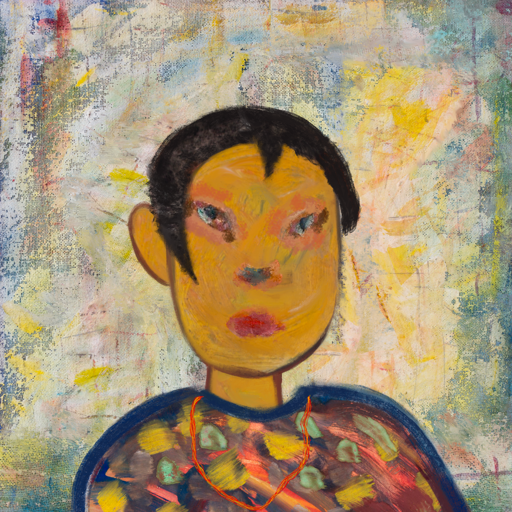
Background: Irani, Head And Neck Front: After_Raid, Face Front: Boggyland, Bust: Mother_And_Son_Mother, Hair Front: Roy_Bahadur, Head Accessory: Blank, Second Necklace: Gypsy_Mother_2, Necklace: Blank, Baby: Blank